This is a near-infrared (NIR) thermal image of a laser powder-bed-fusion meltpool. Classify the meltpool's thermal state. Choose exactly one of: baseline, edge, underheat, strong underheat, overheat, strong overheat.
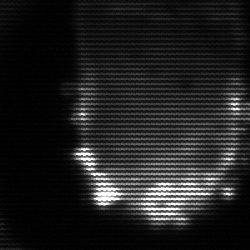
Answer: baseline